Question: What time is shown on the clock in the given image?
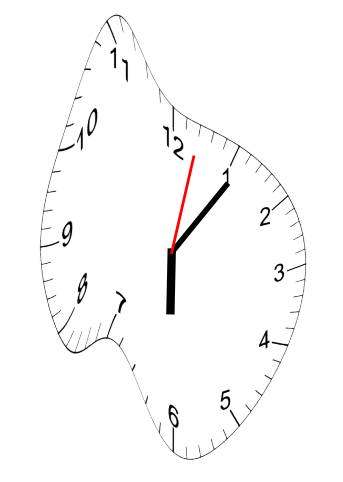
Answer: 06:06:02